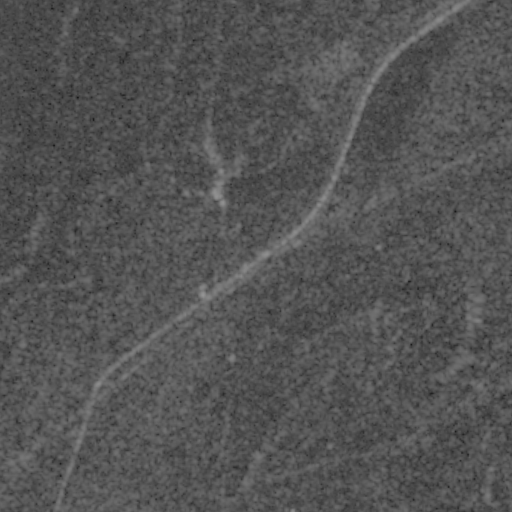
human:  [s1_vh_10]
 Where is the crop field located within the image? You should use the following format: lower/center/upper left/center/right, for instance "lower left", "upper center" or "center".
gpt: The crop field is located in the upper right of the image.
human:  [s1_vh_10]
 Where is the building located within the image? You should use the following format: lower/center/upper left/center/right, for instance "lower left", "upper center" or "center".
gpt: The building is located in the upper center of the image.
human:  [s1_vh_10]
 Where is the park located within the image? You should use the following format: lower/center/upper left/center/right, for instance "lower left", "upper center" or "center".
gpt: There is no park in the image.

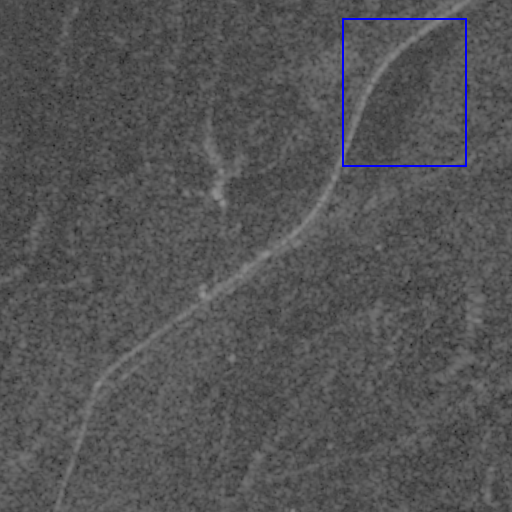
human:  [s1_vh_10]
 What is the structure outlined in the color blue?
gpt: The structure outlined in blue is a crop field.
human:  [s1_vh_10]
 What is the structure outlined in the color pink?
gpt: There is no pink outline.